Question: Well in my app I have a navigation controller with a table view, and when pressing a button a tab controller opens. In its first tab, I want the title of the navigation bar to be set.
Here is an image of my storyboard just to make sure we undestand each other.

This is my code that supposed to be working. I had used this code, when trying to open a single view and not a tab controller and it was working properly. So I guess I must change something.
'''
- (void)tableView:(UITableView *)tableView didSelectRowAtIndexPath:(NSIndexPath *)indexPath
{
SkiCenter *myDetViewCont = [[SkiCenter alloc] initWithNibName:@"SkiCenter" bundle:[NSBundle mainBundle]];
myDetViewCont.ski_center = [centers objectAtIndex:indexPath.row];
UIStoryboard * storyBoard = [UIStoryboard storyboardWithName:@"MainStoryboard" bundle:nil];
[[self navigationController] pushViewController:[storyBoard instantiateViewControllerWithIdentifier:@"SkiCenterIds"] animated:YES];
//[self.navigationController pushViewController:myDetViewCont animated:YES]; // "Pushing the controller on the screen"
[myDetViewCont release]; // releasing controller from the memory
myDetViewCont = nil;
}
'''
Where 'Skicenter' is the name of the class for my first tab and 'SkiCenterIds' is the identifier of my tab controller in storyboard.
Code in 'Skicenter'.m is:
'''
- (void)viewDidLoad
{
[super viewDidLoad];
// Do any additional setup after loading the view from its nib.
self.navigationItem.title = ski_center;
}
'''
but I do not see any title. So what I have done wrong?
I have also tried this:
'''
[self.navigationController setTitle:@"Live"];
'''
or
'''
self.title=ski_center;
'''
the ski_center has value because it is printed out normally in the NSLog.
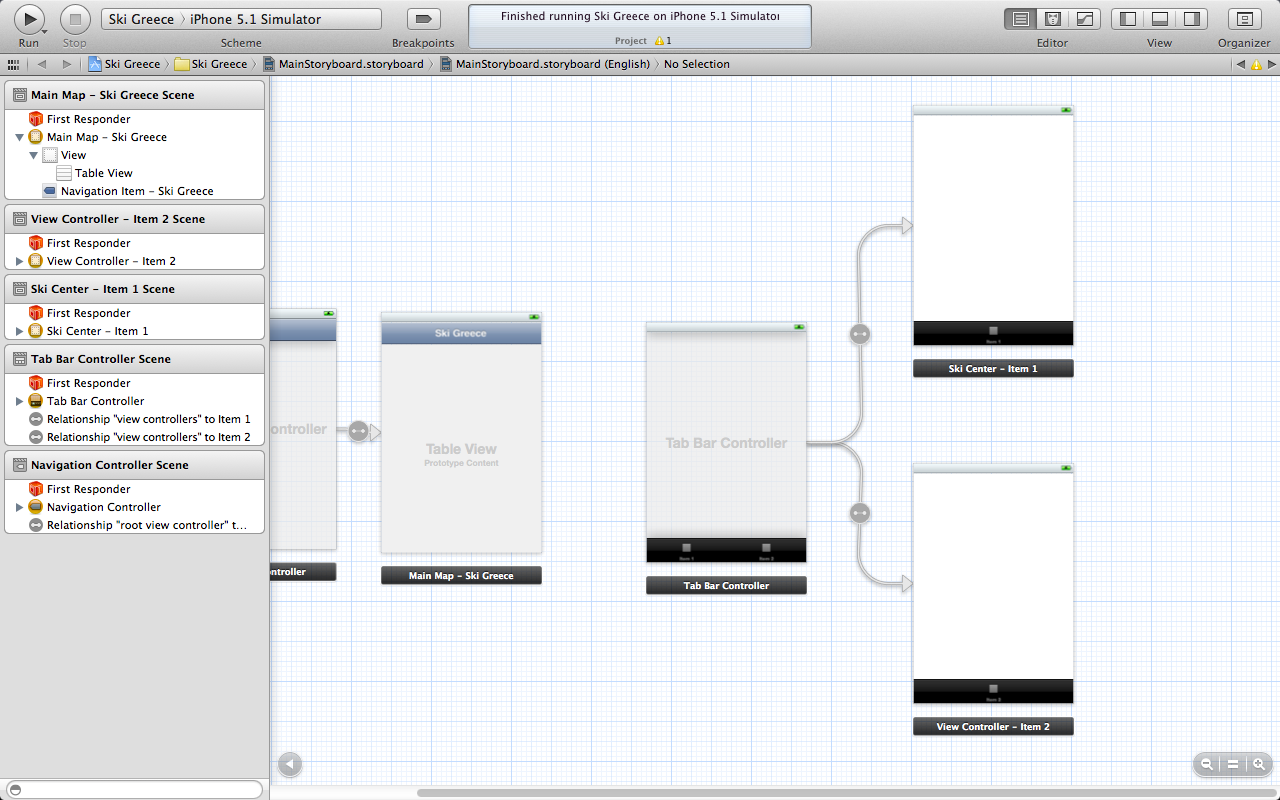
Answer: Basically I don't know if you did't noticed but I got it work like this:
I assigned my tab bar Controller a new class.
I did the following:
add it to
'''
@property (nonatomic,retain) NSString *center;
'''
add it to
'''
AppDelegate *delegate = (AppDelegate *)[[UIApplication sharedApplication] delegate];
delegate.center=[centers objectAtIndex:indexPath.row];
'''
and in
'''
AppDelegate *delegate = (AppDelegate *)[[UIApplication sharedApplication] delegate];
ski_center=delegate.center;
self.navigationItem.title = ski_center;
'''